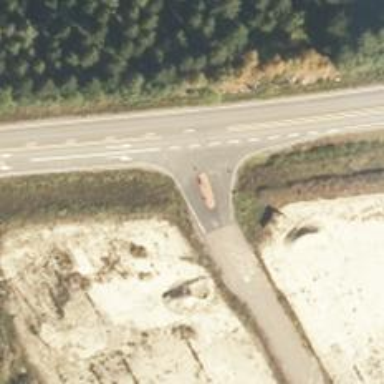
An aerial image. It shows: Unclassified road with asphalt surface.